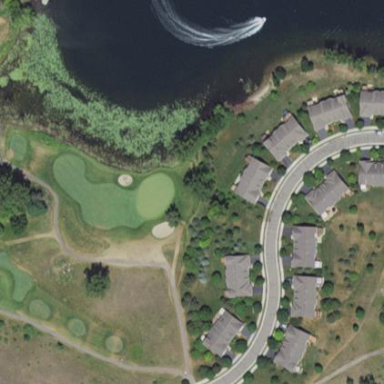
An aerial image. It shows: Rough area on grassy golf course.